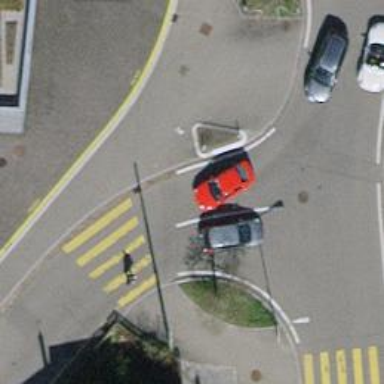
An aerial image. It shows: Bollard barrier.